Question: This is the query I am using
'''
ResultSet rsta3=st.executeQuery("Select * FROM login_details WHERE name ='"+name1+"' AND intime = (select max(intime) from login_details where name = '"+name1+"')");
'''
With this I get the current login details.How to get the previous login details?What query should I use?

The query given in the below answers gives only 11.44 time
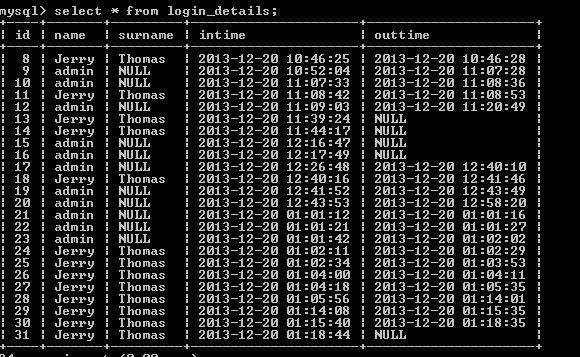
Answer: How about
'''
Select * FROM login_details WHERE name ='"+name1+"' order by intime desc LIMIT 1,1
'''
this should retrieve the second oldest record
Also as mentioned due to subsequent findings, as your DB is incorrectly storing your Date data as Varchar, your can use the below query until your fix your DB.
'''
Select * FROM login_details WHERE name ='"+name1+"' order by id desc LIMIT 1,1
'''